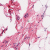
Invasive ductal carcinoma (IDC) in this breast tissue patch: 0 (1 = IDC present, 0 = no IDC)